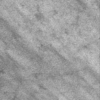
Label: not_dusty